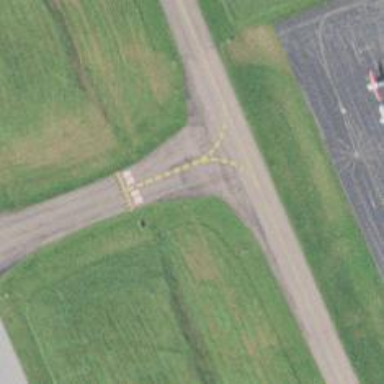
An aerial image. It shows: View of taxiway at the airport.